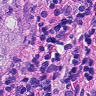
Metastatic tissue present: yes